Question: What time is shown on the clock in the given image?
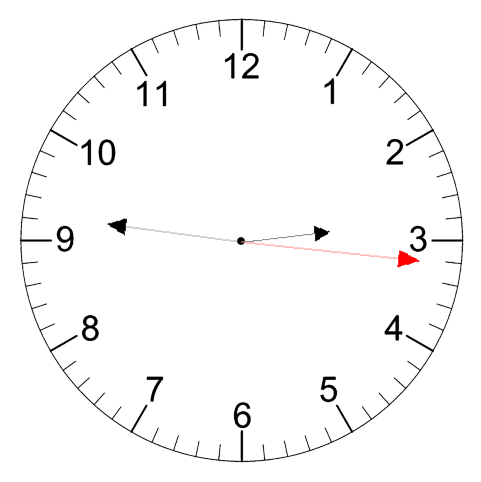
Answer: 02:46:16